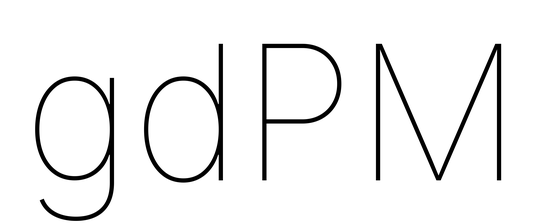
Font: Inter_Thin